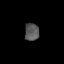
Tissue: skin
Cell type: Epithelial cells
Senescence score: 0.1825
Nuclear area (px): 248
Mean DAPI intensity: 85.665